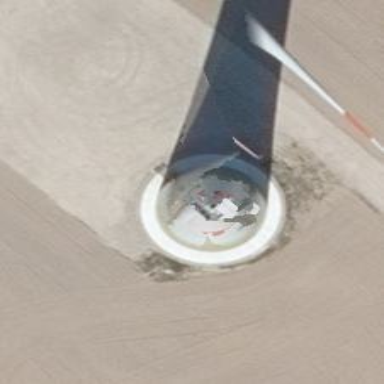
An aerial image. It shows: Wind generator with horizontal axis. The generator is wind turbine.